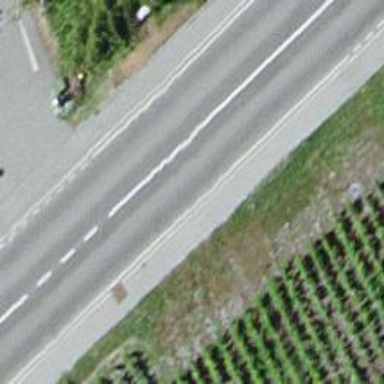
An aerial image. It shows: Secondary road with asphalt surface and sidewalks on both sides.